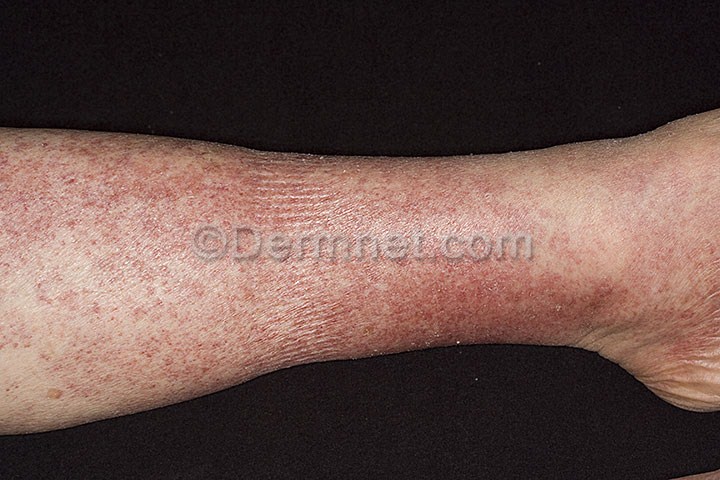
Disease: Vasculitis Photos